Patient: sex M, age 71
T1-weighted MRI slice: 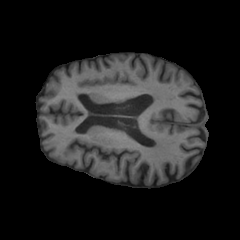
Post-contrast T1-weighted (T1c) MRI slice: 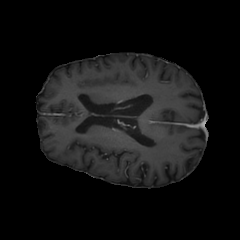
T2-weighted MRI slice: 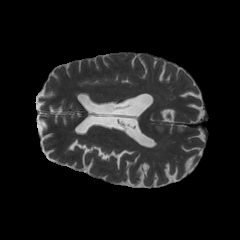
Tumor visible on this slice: yes
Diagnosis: Glioblastoma, IDH-wildtype
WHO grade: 4